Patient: sex M, age 79
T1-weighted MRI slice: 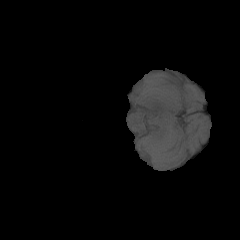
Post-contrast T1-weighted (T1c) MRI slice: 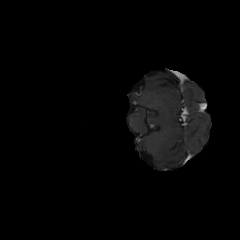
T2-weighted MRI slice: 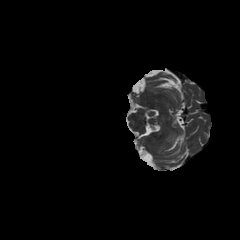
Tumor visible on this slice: no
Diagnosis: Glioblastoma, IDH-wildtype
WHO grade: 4